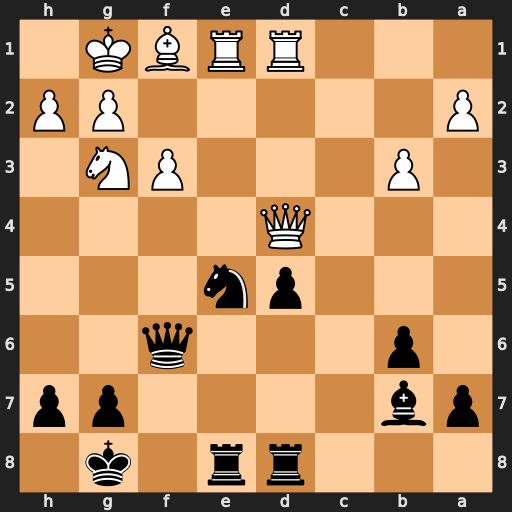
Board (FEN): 3rr1k1/pb4pp/1p3q2/3pn3/3Q4/1P3PN1/P5PP/3RRBK1
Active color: b
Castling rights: -
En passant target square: -
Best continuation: Nxf3+ gxf3 Qxd4+ Rxd4 Rxe1